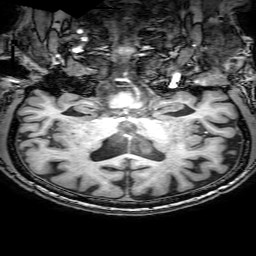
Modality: T1w
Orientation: sagittal
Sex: male
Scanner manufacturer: philips
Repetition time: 0.008151 s
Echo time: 0.00374 s